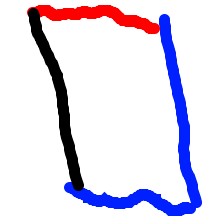
Shape: parallelogram